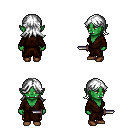
a pixel art fantasy rpg character, female body template, orc, green skin, brown robe, gold greaves, white loose hair, brown shoes, dagger, four views (front, back, left, right), 2x2 character sprite sheet, small pixel art, hard edges, no anti-aliasing